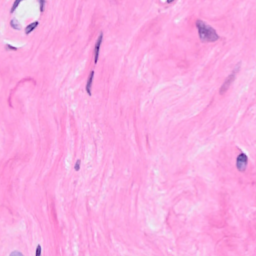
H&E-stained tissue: Breast